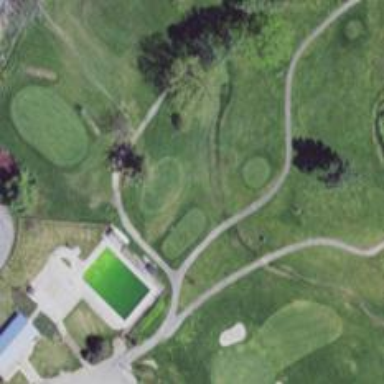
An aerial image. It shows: Path for both road and golf.